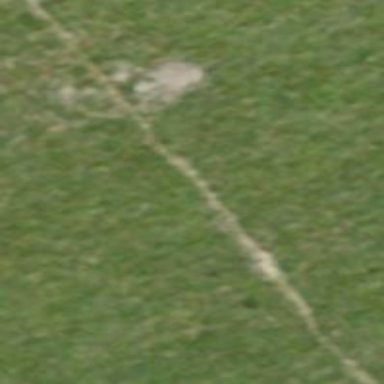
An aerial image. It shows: Path.